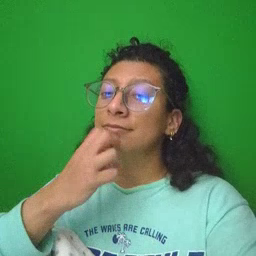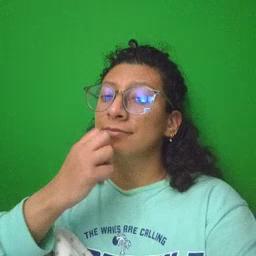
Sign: underwear